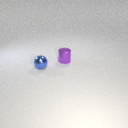
small purple metal cylinder to the right of small blue metal sphere